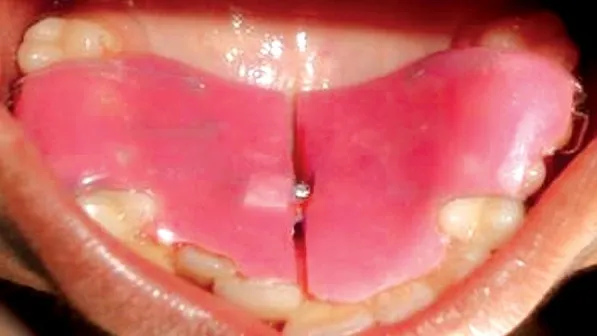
Removable jack screw appliance with posterior bite planes.
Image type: radiology (ct)